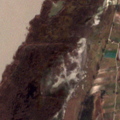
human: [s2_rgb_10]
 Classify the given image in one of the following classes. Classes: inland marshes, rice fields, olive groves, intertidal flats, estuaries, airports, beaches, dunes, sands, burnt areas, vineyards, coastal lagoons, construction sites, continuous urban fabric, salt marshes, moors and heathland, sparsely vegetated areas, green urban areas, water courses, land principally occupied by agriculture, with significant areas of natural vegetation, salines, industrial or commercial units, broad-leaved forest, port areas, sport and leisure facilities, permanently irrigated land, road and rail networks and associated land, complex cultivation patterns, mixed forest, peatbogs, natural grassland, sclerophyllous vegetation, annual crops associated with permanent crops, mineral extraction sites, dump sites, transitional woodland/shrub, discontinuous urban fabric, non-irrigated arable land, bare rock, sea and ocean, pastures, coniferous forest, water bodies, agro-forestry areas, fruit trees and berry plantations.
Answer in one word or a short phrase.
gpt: vineyards, natural grassland, inland marshes, water bodies